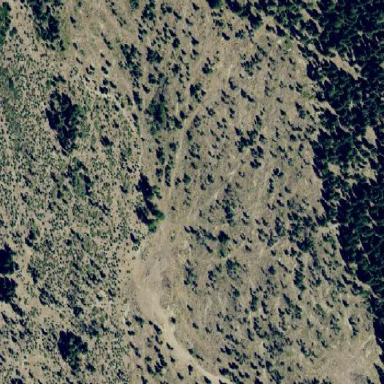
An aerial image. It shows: Forest area.